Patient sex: M
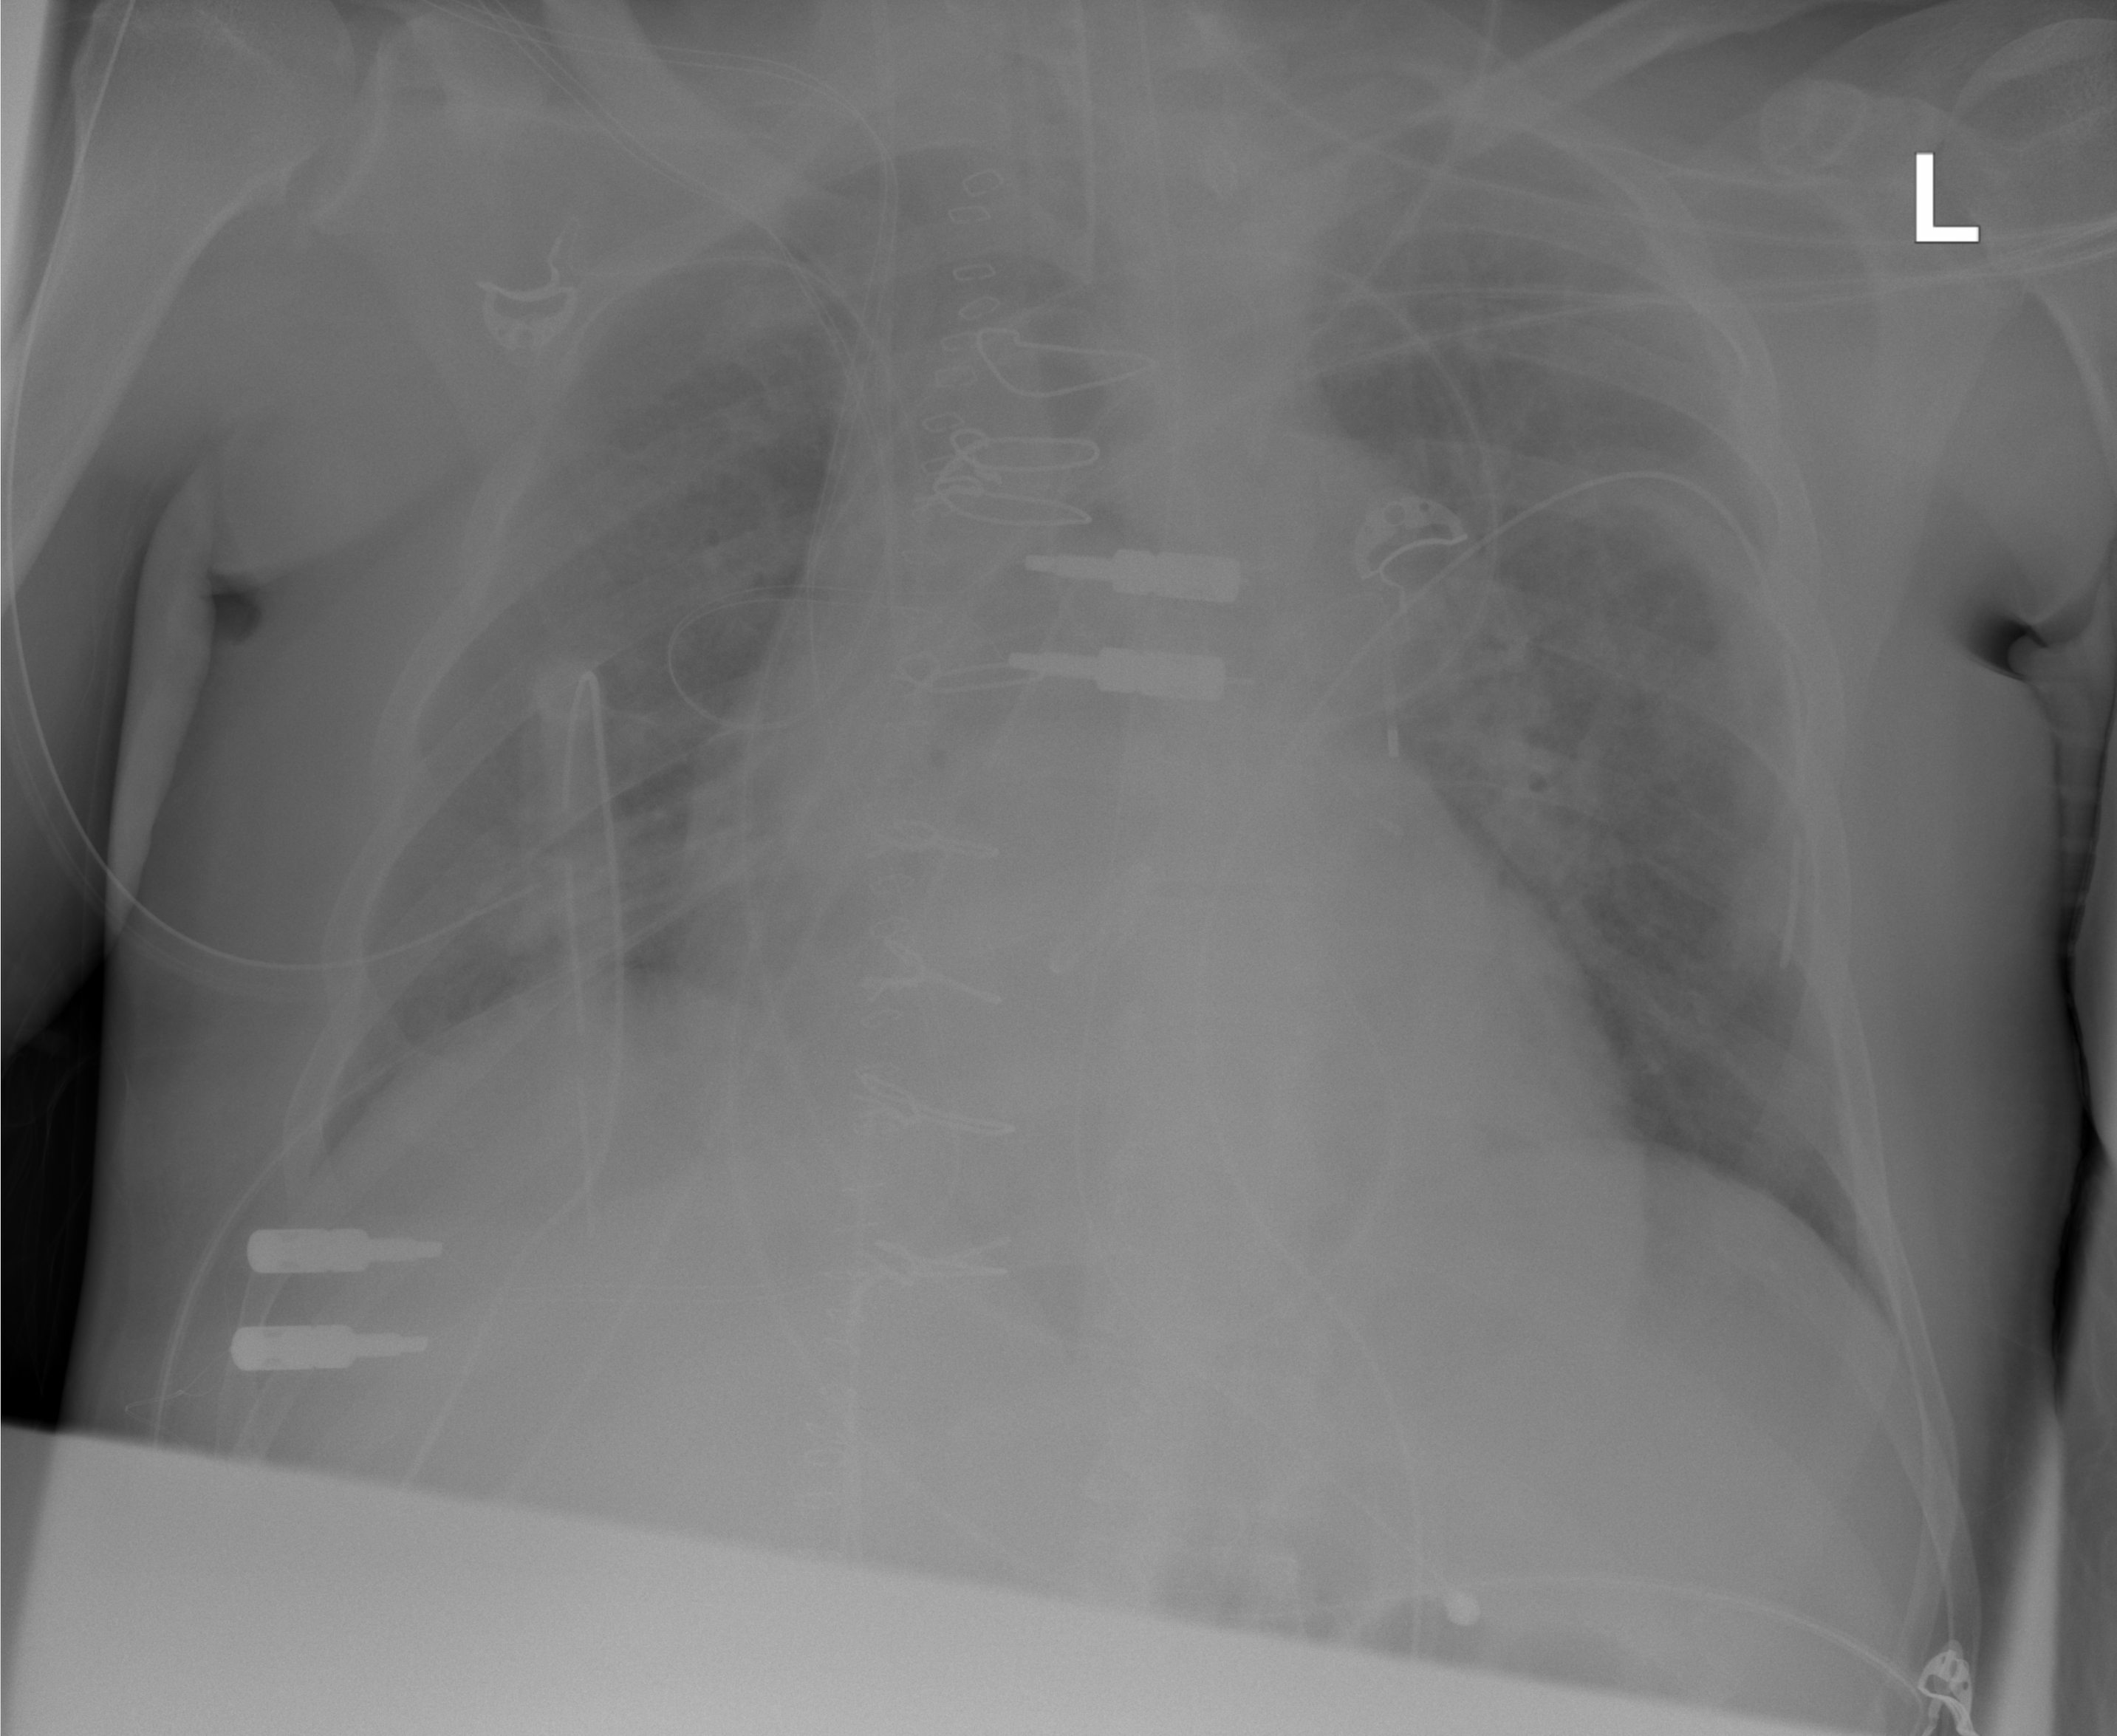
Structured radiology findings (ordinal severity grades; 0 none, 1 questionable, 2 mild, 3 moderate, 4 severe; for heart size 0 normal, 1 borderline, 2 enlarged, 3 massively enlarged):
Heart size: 2
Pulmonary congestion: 3
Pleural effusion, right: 1
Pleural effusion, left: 0
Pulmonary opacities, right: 1
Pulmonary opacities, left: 1
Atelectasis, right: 2
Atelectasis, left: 2